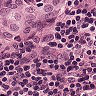
Metastatic tissue present: yes